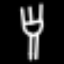
Label: fork